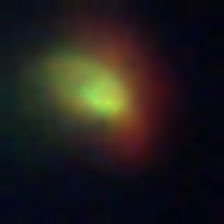
Taxon: NanoPlankton
Group: Other